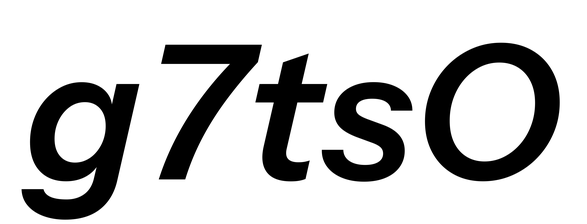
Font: InstrumentSans-Italic_SemiBold_Italic